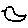
Label: bird